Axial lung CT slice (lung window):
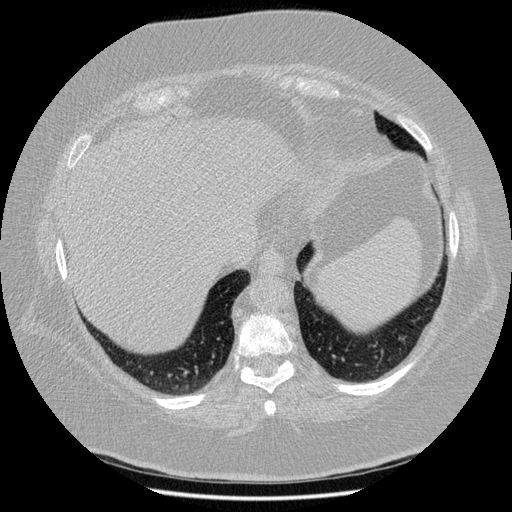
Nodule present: no